The plot shows how the frequency content of a bearing vibration signal evolves over time (STFT spectrogram). Determine the bearing's health state. Answer with exactly one of: normal, inner_race, outer_race, ball.
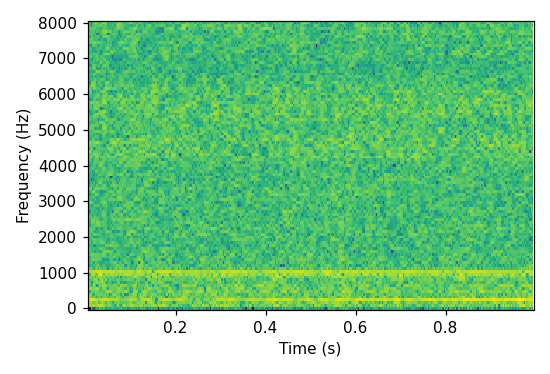
Answer: normal